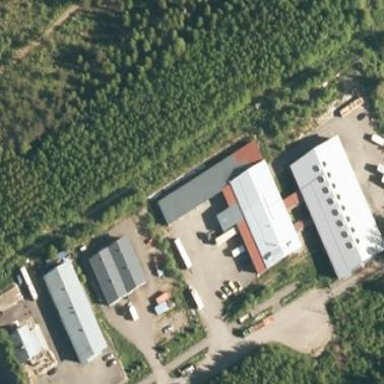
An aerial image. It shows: Industrial building.